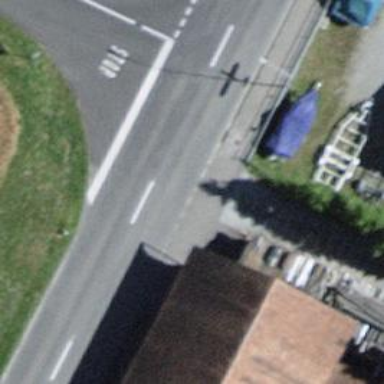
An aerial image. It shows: Secondary road.